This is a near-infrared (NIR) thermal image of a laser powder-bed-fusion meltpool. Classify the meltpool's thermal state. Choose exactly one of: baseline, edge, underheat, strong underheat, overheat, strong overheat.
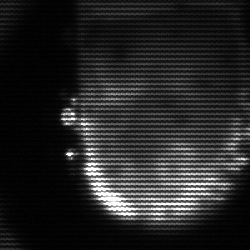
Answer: baseline